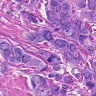
Metastatic tissue present: yes